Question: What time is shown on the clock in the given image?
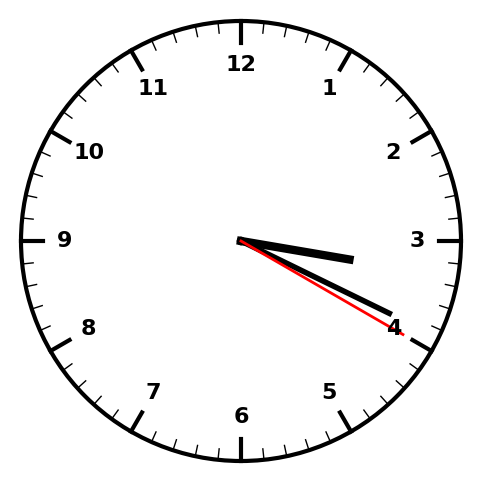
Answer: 03:19:20